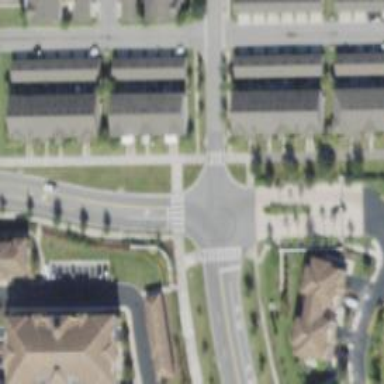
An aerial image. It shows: Marked crossing on the road.